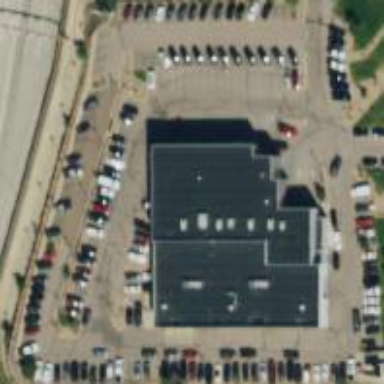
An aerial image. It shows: Retail area with car shop.